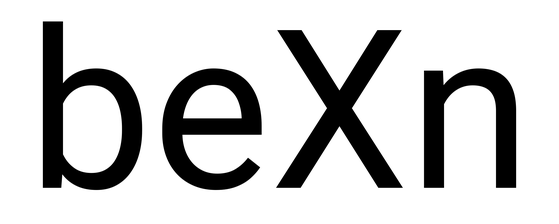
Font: Roboto_Regular